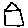
Label: house